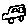
Label: car